Question: I tried to make a request on a webserver with my windows phone, but I doesn't work.
I have this code that works on my computer
'''
var client = new WebClient
{
BaseAddress = "https://xxx.xxx-xxx.com/"
};
var values = new NameValueCollection
{
{"wrap_name", userName},
{"wrap_password", password},
{"wrap_scope", scope}
};
// WebClient takes care of URL Encoding
var responseBytes = client.UploadValues("issue/wrap", "POST", values);
'''
I know that client.UploadValues is not available on windows phone. So I made this code on my wp
'''
var email = "xxx@xxx.org";
var password = "xxx";
var data = "wrap_name=" + email + "&wrap_password=" + password + "&wrap_scope=http://xxx.com/";
var url = "https://xxx.xxx-xxx.com/issue/wrap";
var wc = new WebClient {
//BaseAddress = "https://login.solar-inverter.com/"
};
var URI = new Uri(url);
wc.Headers[HttpRequestHeader.ContentType] = "application/x-www-form-urlencoded";
wc.UploadStringCompleted += new UploadStringCompletedEventHandler(wc__UploadStringCompleted);
wc.UploadStringAsync(URI, "POST", data);
'''
I use fiddler and I got this

Can anyone help me
Thanks in advance
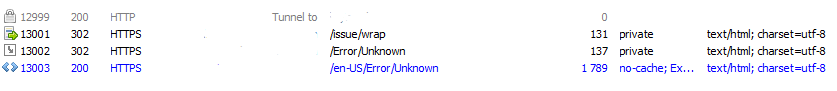
Answer: Ok I found the solution
I have to check all the response header. So I see that the accept encoding was at "identity". I have the change it to "*".
Here is the link that explain how it works <URL>
And in my case the response was in gzip. I use SharpGis as the webclient. Here is the nuget path <URL>
And with SharpGIS you don't need anymore to set the header